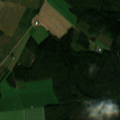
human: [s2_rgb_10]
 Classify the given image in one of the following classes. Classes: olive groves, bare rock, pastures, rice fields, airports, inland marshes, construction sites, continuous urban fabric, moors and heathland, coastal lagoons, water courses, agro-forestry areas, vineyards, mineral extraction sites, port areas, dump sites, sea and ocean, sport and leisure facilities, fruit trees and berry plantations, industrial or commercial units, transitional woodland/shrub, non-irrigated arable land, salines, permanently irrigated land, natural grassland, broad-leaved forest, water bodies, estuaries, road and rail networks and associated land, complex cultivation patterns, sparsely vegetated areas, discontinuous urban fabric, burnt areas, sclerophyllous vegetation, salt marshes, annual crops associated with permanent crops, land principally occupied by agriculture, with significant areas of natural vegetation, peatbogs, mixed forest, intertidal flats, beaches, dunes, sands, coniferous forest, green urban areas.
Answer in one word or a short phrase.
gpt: non-irrigated arable land, coniferous forest, mixed forest